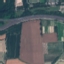
Land use / land cover class: Highway